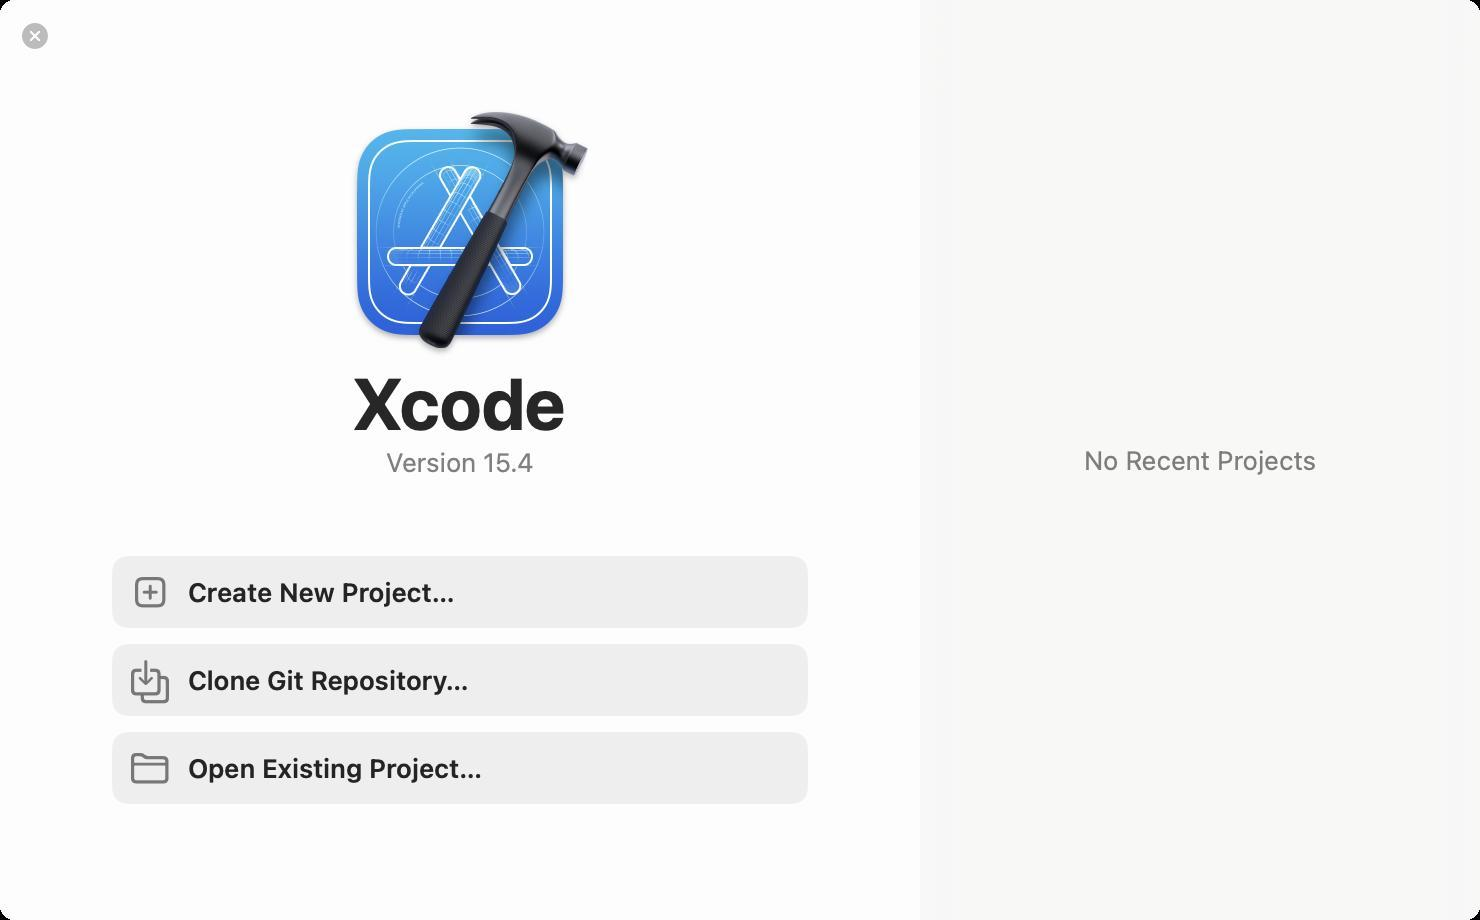
Accessibility tree:
{"name": "Welcome_to_Xcode", "role": "AXWindow", "description": null, "role_description": "window", "value": null, "position": "494.00;178.00", "size": "740;460", "children": [{"name": null, "role": "AXGroup", "description": null, "role_description": "group", "value": null, "position": "0.00;0.00", "size": "740;460", "children": [{"name": null, "role": "AXButton", "description": "Close", "role_description": "button", "value": null, "position": "10.00;10.50", "size": "15;15", "children": []}, {"name": null, "role": "AXImage", "description": "application icon", "role_description": "image", "value": null, "position": "166.00;52.00", "size": "128;128", "children": []}, {"name": null, "role": "AXStaticText", "description": null, "role_description": "text", "value": "Xcode", "position": "176.50;180.00", "size": "107;43", "children": []}, {"name": null, "role": "AXStaticText", "description": null, "role_description": "text", "value": "Version 15.4", "position": "193.00;223.00", "size": "74;16", "children": []}, {"name": null, "role": "AXStaticText", "description": null, "role_description": "text", "value": "No Recent Projects", "position": "541.75;222.00", "size": "116;16", "children": []}, {"name": null, "role": "AXButton", "description": "Create New Project", "role_description": "button", "value": null, "position": "56.00;278.00", "size": "348;36", "children": []}, {"name": null, "role": "AXButton", "description": "Clone Git Repository", "role_description": "button", "value": null, "position": "56.00;322.00", "size": "348;36", "children": []}, {"name": null, "role": "AXButton", "description": "Open Existing Project", "role_description": "button", "value": null, "position": "56.00;366.00", "size": "348;36", "children": []}, {"name": null, "role": "AXScrollArea", "description": null, "role_description": "scroll area", "value": null, "position": "460.00;0.00", "size": "280;460", "children": [{"name": null, "role": "AXOutline", "description": "Recent Projects", "role_description": "outline", "value": null, "position": "460.00;0.00", "size": "280;460", "children": [{"name": null, "role": "AXColumn", "description": null, "role_description": "column", "value": null, "position": "470.00;0.00", "size": "260;460", "children": []}]}]}]}]}